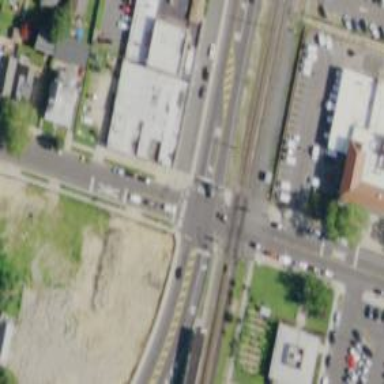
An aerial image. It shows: Railway crossing.